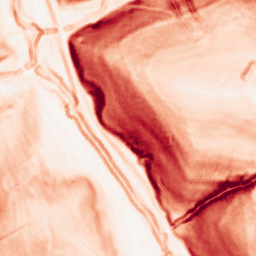
Category: morphological
Decomposition family: morphological_gradient
Decomposition parameters: size: 3
shape: disk
Upsampling method: bicubic_3x
Upsampling parameters: scale: 3
Upsampling scale: 3